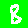
Digit: 8